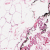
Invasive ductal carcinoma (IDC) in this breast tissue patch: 0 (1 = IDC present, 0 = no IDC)